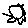
Label: sun